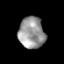
Tissue: prostate
Cell type: Myeloid cells
Senescence score: 0.3563
Nuclear area (px): 795
Mean DAPI intensity: 153.097